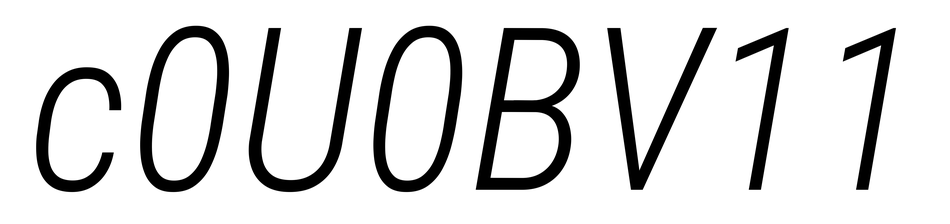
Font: Roboto-Italic_Condensed_Light_Italic